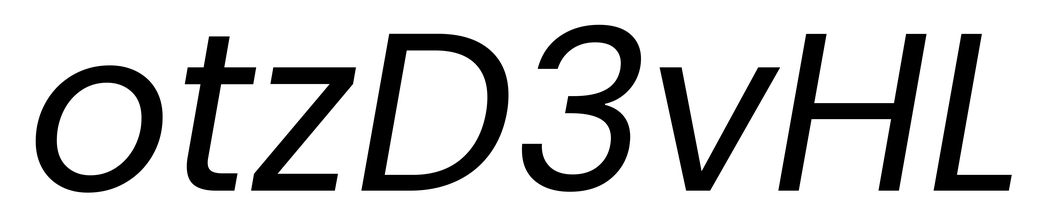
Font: Poppins-Italic